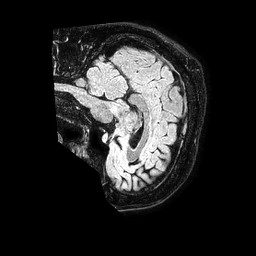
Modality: FLAIR
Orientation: sagittal
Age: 55
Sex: male
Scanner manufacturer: philips
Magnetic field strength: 1.5 T
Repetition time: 4.8 s
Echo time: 0.3 s